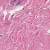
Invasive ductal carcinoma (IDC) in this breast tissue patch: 0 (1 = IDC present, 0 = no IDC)